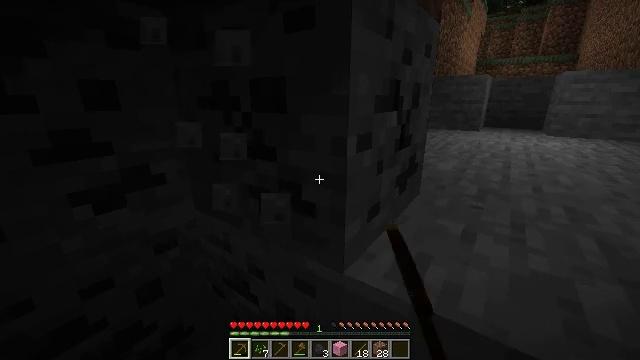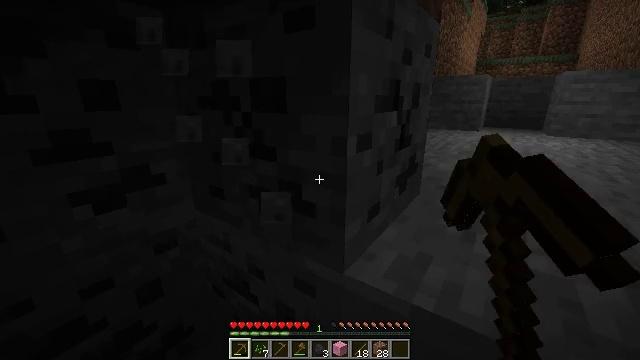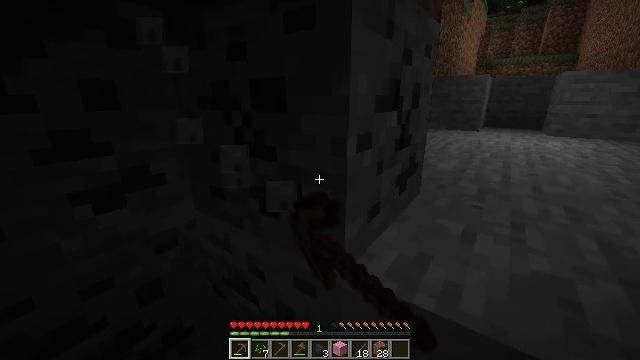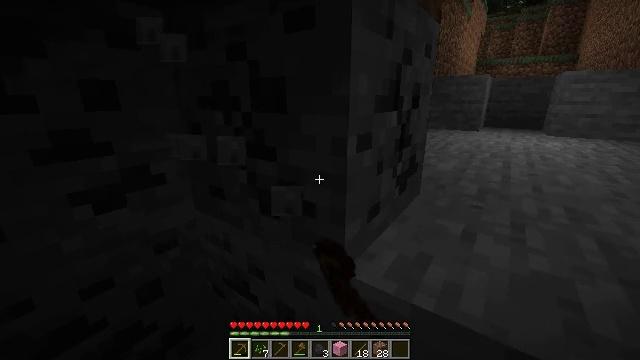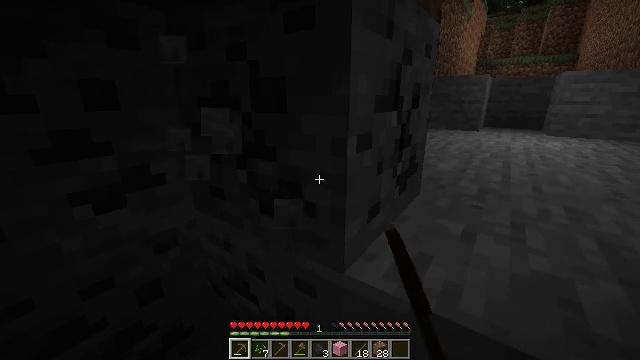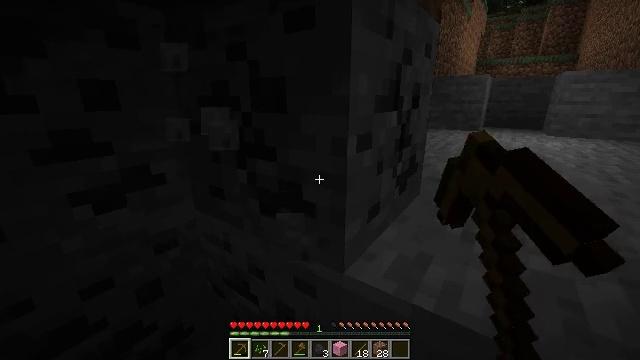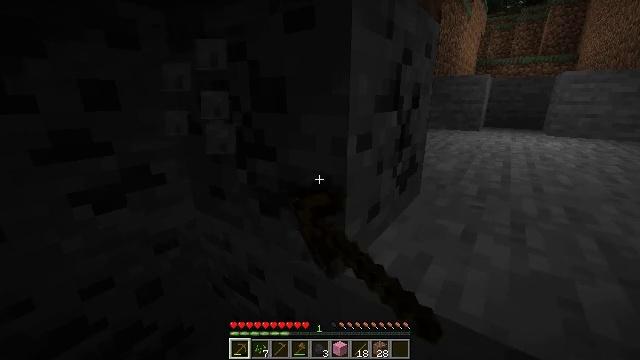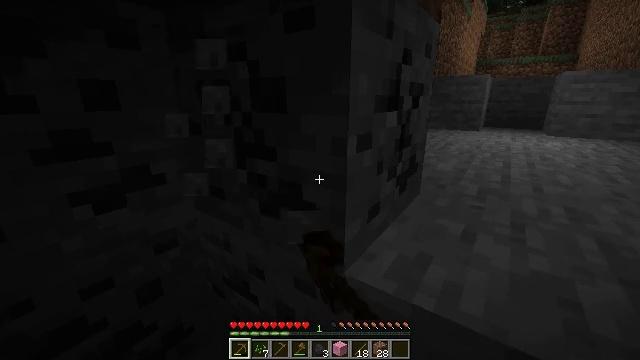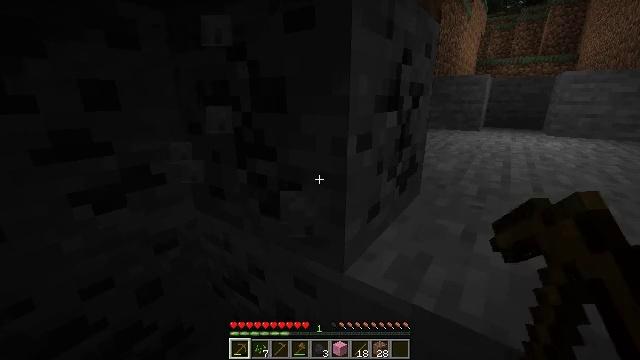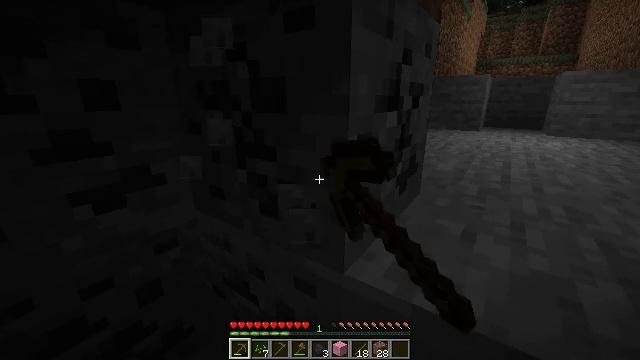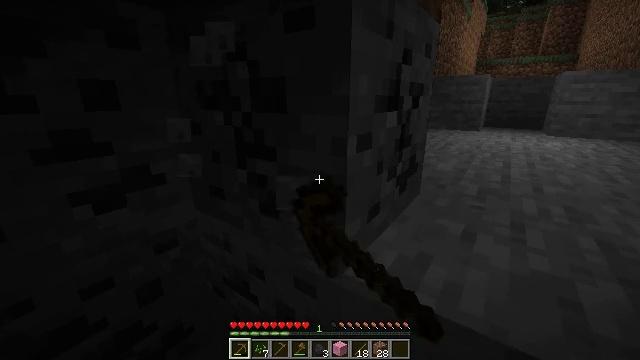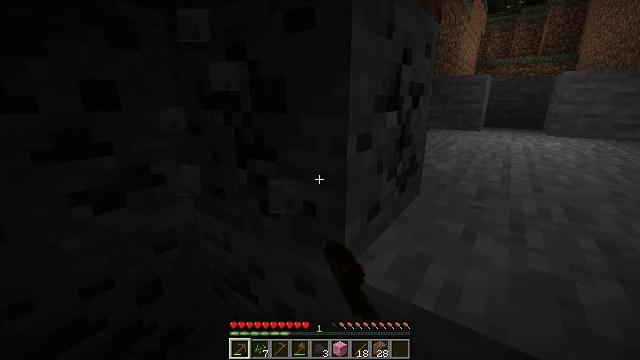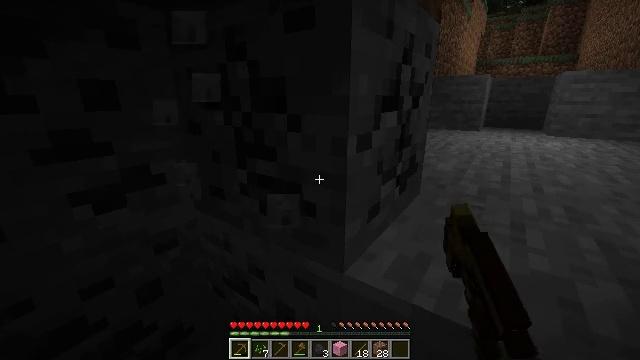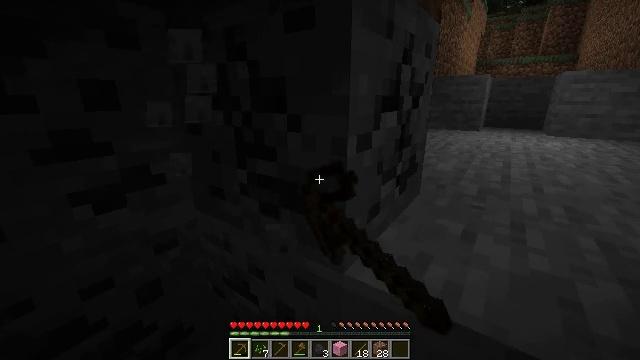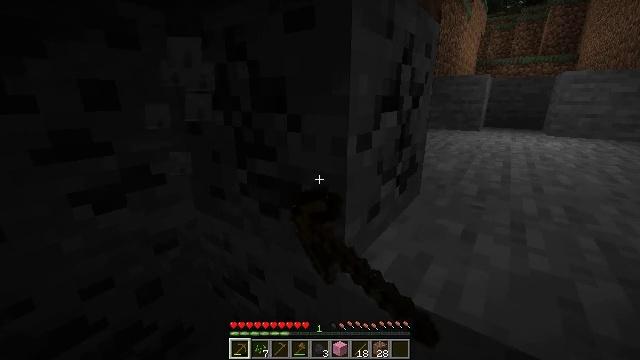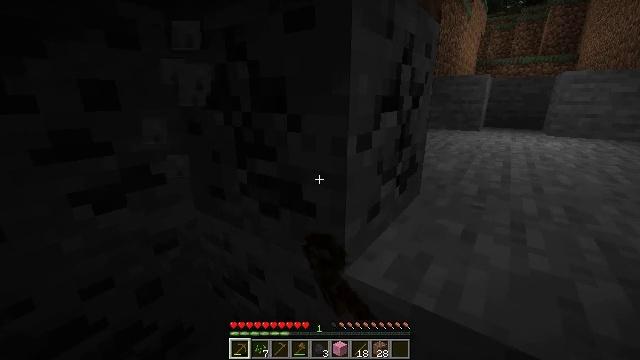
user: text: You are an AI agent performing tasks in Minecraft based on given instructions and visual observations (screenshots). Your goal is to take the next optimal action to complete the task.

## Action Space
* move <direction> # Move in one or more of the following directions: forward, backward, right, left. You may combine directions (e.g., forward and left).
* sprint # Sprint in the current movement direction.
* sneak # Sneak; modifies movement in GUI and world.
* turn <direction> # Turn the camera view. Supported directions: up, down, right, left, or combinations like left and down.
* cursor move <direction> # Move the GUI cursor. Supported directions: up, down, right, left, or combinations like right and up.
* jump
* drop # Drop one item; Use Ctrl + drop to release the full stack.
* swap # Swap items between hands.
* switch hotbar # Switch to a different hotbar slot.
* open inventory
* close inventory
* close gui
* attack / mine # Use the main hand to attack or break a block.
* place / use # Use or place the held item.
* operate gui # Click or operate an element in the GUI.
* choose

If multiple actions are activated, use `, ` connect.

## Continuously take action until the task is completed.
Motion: motion action
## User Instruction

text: Gather coal ore with a pickaxe.
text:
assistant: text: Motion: attack / mine
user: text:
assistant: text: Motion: attack / mine
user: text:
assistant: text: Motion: attack / mine
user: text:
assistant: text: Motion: attack / mine
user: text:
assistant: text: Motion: attack / mine
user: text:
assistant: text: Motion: attack / mine
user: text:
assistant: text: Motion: attack / mine
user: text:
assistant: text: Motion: attack / mine
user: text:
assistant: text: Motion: attack / mine
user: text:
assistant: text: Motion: attack / mine
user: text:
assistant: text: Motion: attack / mine
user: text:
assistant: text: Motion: attack / mine
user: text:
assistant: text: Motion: attack / mine
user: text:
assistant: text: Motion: attack / mine
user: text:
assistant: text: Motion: attack / mine
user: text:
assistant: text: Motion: attack / mine
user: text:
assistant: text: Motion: attack / mine
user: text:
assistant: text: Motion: attack / mine
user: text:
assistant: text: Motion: attack / mine
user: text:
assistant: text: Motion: attack / mine
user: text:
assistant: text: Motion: attack / mine
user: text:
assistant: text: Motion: attack / mine
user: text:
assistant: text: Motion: turn down, attack / mine
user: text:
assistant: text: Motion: attack / mine
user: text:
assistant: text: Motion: attack / mine
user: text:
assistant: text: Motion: attack / mine
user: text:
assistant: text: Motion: attack / mine
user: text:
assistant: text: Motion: attack / mine
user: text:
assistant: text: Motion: attack / mine
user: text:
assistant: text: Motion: attack / mine